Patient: sex M, age 60
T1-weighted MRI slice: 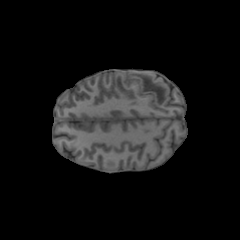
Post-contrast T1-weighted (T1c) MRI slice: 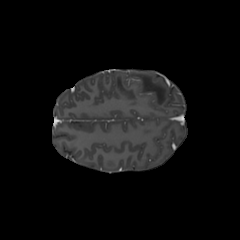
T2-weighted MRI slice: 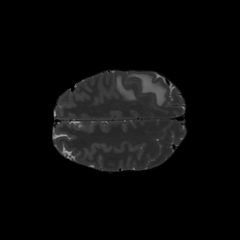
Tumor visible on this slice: yes
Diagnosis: Glioblastoma, IDH-wildtype
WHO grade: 4